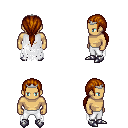
a pixel art fantasy rpg character, male body template, human, tanned skin, white tattered cape, white pants, brunette ponytail hairstyle, silver tiara, metal boots, four views (front, back, left, right), 2x2 character sprite sheet, small pixel art, hard edges, no anti-aliasing